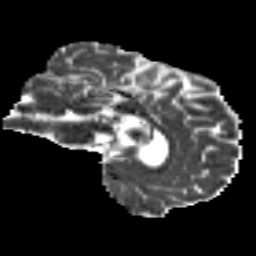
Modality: MD
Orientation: sagittal
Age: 26
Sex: male
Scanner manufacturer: siemens
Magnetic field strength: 3 T
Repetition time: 8.8 s
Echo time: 0.085 s